Question: I am trying to position a div box which has a certain height and certain width to the center of a screen which has a certain height and a certain width.
The width and heights are detected JavaScript. I am trying to become a better programmer and math and programming not always my best traits. I realize I need to do some division and percent fix but need a pointer:
'''
<script type="text/javascript">
var w=document.width;
var h=document.height;
var img_w=200;
var img_h=300;
var css=;
/*
Example
w=600;
h=400;
img_w=200;
img h=300;
therefore css will be
position:absolute;
top:150px;
left:100px;
right:100px;
bottom:100px;
see my image.
*/
document.writeln(css);
</script>
'''

So basically, whatever the 'img_w' and 'img_h' are, the box should position with margin in the center.
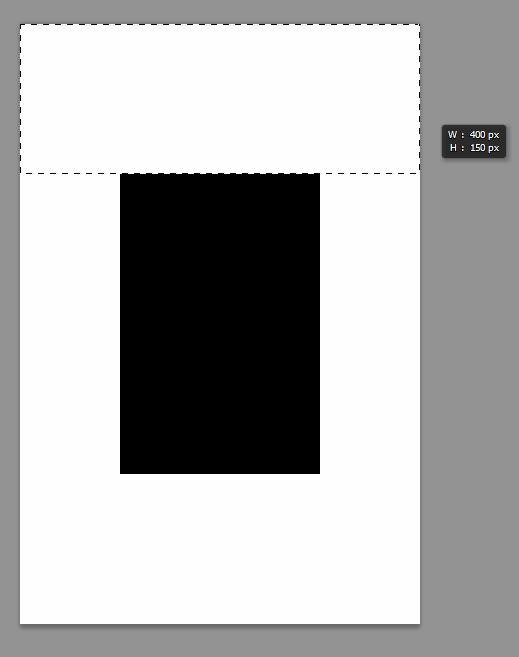
Answer: Please let me suggest an alternative approach.
CSS is not a procedural but declarative language. Let the browser do the math for you and use 'margin: auto'. I understand this is not what you are looking for, but CSS is just about it.
See <URL> for an example.